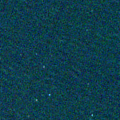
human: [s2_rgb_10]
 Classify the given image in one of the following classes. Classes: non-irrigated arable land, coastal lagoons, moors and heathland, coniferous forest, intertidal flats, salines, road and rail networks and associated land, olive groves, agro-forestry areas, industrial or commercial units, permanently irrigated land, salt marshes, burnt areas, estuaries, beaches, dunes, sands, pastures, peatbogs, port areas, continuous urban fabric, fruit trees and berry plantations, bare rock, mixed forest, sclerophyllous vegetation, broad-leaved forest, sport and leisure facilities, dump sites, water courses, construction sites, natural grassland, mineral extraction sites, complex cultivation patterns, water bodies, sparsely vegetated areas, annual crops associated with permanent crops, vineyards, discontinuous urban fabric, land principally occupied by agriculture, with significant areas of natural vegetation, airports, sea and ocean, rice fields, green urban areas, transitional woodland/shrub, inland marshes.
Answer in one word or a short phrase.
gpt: sea and ocean